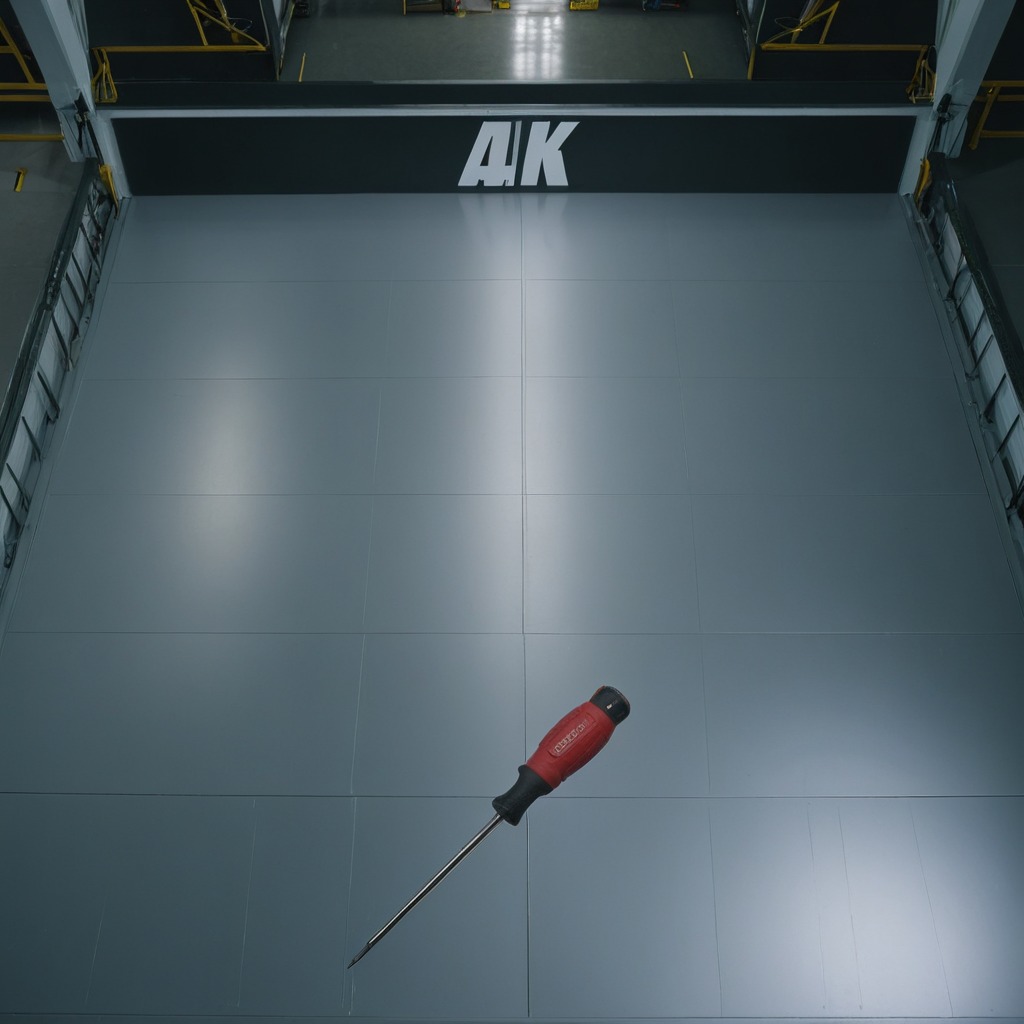
A screwdriver lies on the toolbox surface in an airplane hangar workshop.